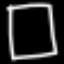
Label: square